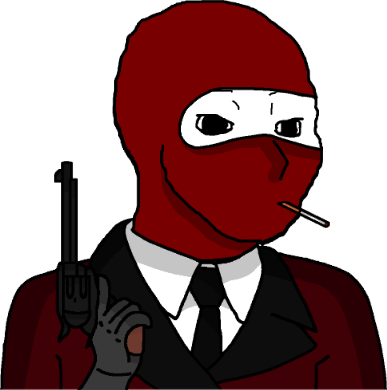
Label: 5_Oomer